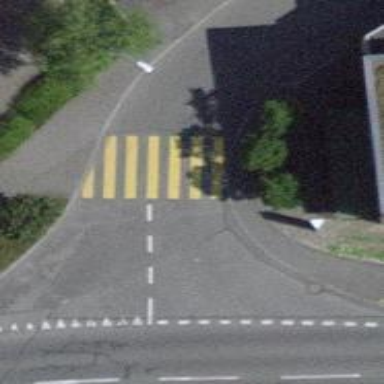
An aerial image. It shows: Uncontrolled zebra crossing with zebra markings.